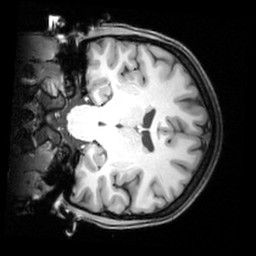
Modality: T1w
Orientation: coronal
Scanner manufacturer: siemens
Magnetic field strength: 3 T
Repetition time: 1.9 s
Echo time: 0.00397 s